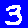
Digit: 3